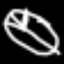
Label: leaf